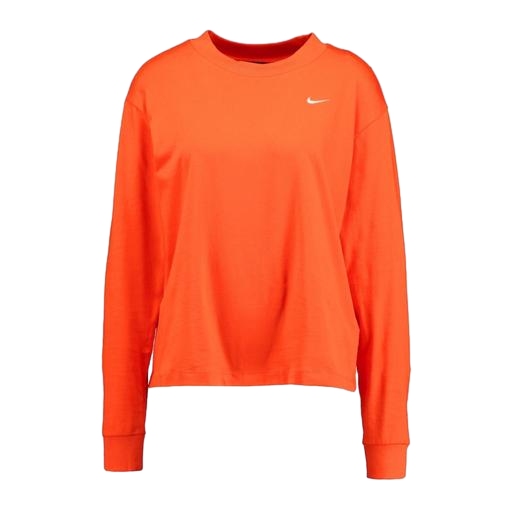
nike shirt, longsleeve t-shirt, long-sleeve top, white background